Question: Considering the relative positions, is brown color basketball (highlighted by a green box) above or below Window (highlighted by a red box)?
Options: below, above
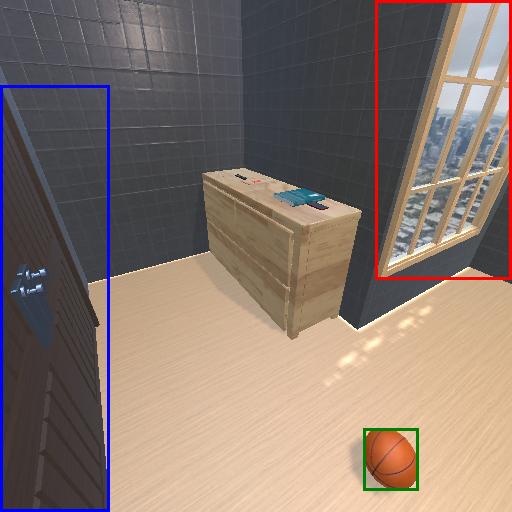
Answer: below